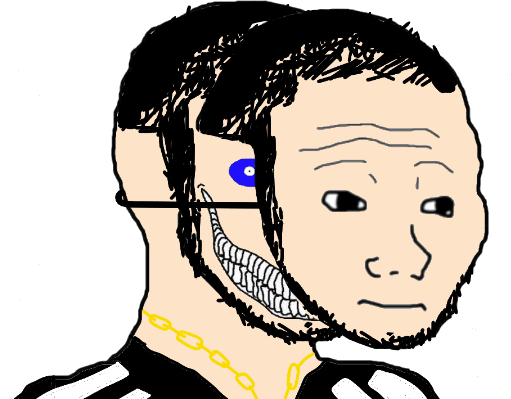
Label: 5_Oomer